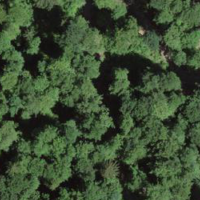
EUNIS habitat code: 41
Species observed at this site:
Polystichum aculeatum
Petasites albus